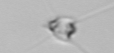
Label: Chaetoceros_didymus